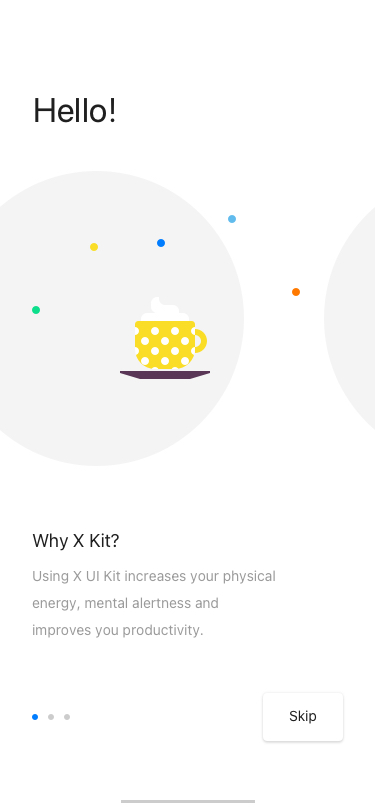
Text in this UI design:
Why X Kit?
Using X UI Kit increases your physical energy, mental alertness and improves you productivity.
Hello!